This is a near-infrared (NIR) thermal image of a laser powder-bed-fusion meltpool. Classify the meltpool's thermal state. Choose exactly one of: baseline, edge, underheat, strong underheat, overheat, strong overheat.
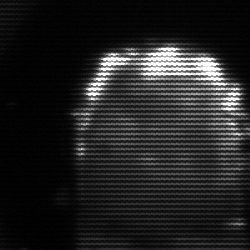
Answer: baseline